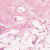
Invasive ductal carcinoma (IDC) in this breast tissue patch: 0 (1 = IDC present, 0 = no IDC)